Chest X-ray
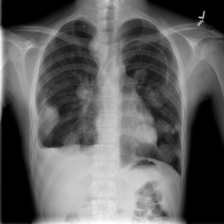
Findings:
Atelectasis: negative
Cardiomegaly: negative
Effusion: positive
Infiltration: negative
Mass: positive
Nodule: positive
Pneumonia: negative
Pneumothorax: negative
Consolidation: negative
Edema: negative
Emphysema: negative
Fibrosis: negative
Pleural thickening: negative
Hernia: negative